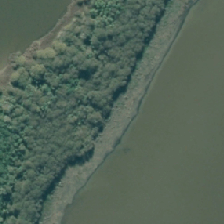
Land cover: herbaceous_freshwater_vege